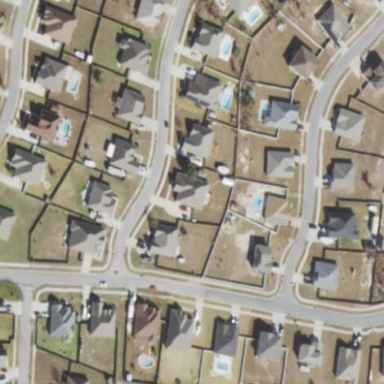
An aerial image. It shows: This residential area consists of single-family homes.